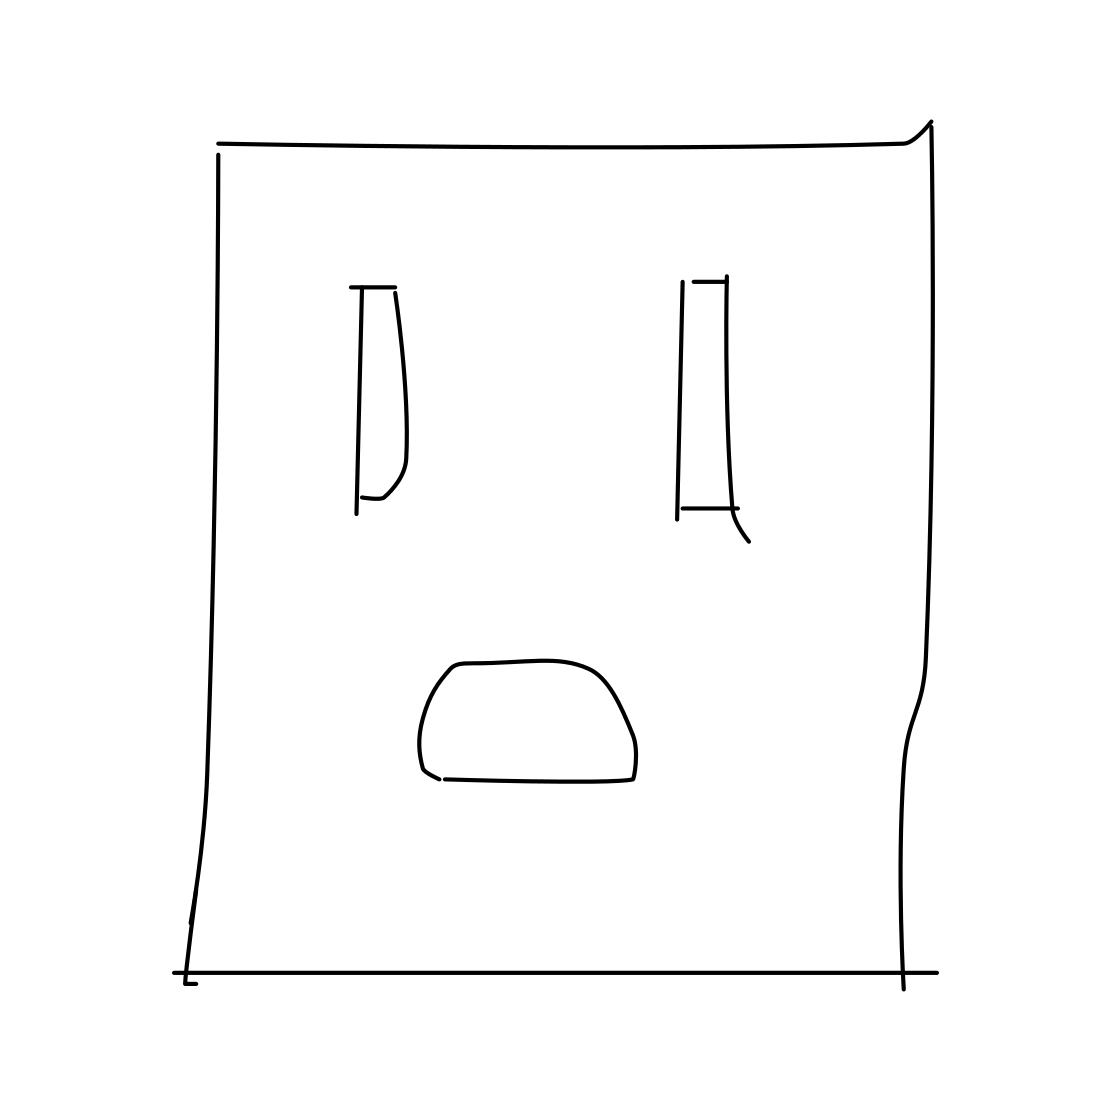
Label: power outlet